Question: i'm having dynamic rows and coloumns.
Columns: it contains company details,
Rows: on particular scale.
Data: it contains charts which are drawn
Explaination:
grid in my application (lets say application's row a_row and col a_col), where a_col is company names(dynamic and user can add more a_col) and a_row heading contains some metrics.
in the a_row and a_col contains charts (application table format grid contains charts in rowXcol format)
now both a_row and a_col are dynamic, user can add and delete charts and the coloumns.
(rows for pdf abb. as p_row adn col as p_col)
for pdfexport: PdfPTable(3) is what m having fixed, i.e each a_col headers will be in pdftable row(only 3 ) after 3, charts of that a_row will be drawn for those a_col headers.
Application:
COL1 COL2 <--- company name
ROW1 chart00 chart01
ROW2 chart10 chart11
ROW3 chart20 chart21
rows are metrics in application
PDF TO DRAW: (please check image - pdf snapshot)

Code done:
its a dynamic as no of charts (row and coloumns), no of rows are the different pages to be drawn.
below code is working fine and accurate(as per old needs).
CREATE PDF:
'''
page2 = new Paragraph();
page2.Add(new Chunk(CriteriaAll, CriteriaFONT));
page2.Alignment = Element.ALIGN_CENTER;
newtable();
int j = 0, temp_tablecount = 0, tablecount = 0;
int checkrcnt = (int)(Math.Ceiling(chartnameLIST.Count / 3.0d)) * 3; //chartnameList is total charts rowXcol)
int col_newpg_temp = 1;
int col_newpg = (int)(Math.Ceiling(col_count / 12.0d)); (col_count is no of col.)
for (int row_tb = 0; row_tb < row_count; row_tb++)
{
col_newpg_temp = 1;
newpagedatafeed(pdfDoc, Metric[row_tb]);
newtable();
tablepg1.AddCell(new Phrase(" ")); tablepg1.AddCell(new Phrase(" ")); tablepg1.AddCell(new Phrase(" "));
for (int i = 0; i < checkrcnt; i++)
{
if (i < col_count)
{
if (i == col_newpg_temp * 12)
{
pdfDoc.Add(tablepg1);
newtable();
newpagedatafeed(pdfDoc, Metric[row_tb]);
col_newpg_temp++;
}
tablepg1.AddCell(new Phrase(Companies[i], companiesH));
}
else
tablepg1.AddCell("");
j++;
if (j > 2)
{
j = 0;
for (int k = 0; k < 3; k++)
{
if (temp_tablecount < col_count)
{
tablepg1.AddCell(ClipImpageProcess(chartnameLIST[tablecount], 8, writer));
tablecount++; temp_tablecount++;
}
else
tablepg1.AddCell("");
}
}
}//coll ends
temp_tablecount = 0;
pdfDoc.Add(tablepg1);
}
private static void newtable() //adds a new page
{
tablepg1 = new PdfPTable(3);
tablepg1.DefaultCell.Border = 0;
tablepg1.WidthPercentage = 95;
}
private static void newpagedatafeed(Document pdfDoc, string p) //somethng as a header
{
pdfDoc.NewPage();
DrawLine(pdfDoc, writer.DirectContent);
pdfDoc.Add(page2);
tablepg1.AddCell(new Phrase(" ")); tablepg1.AddCell(new Phrase(" ")); tablepg1.AddCell(new Phrase(" "));
p = "
" + p;
PdfPTable temptable = new PdfPTable(3);
temptable.DefaultCell.HorizontalAlignment = Element.ALIGN_CENTER;
temptable.DefaultCell.Border = 0;
temptable.AddCell(""); temptable.AddCell(new Phrase(p, MetricH)); temptable.AddCell("");
pdfDoc.Add(temptable);
}
'''
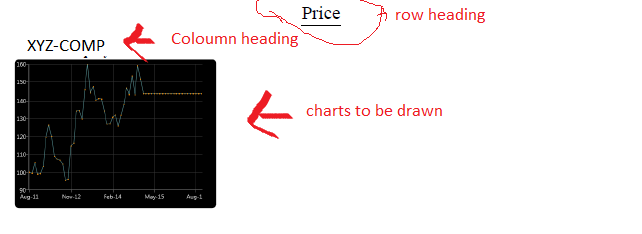
Answer: I'm going to make some assumptions regarding your question. If the assumptions are wrong, you should update your question in order to clarify it.
Please take a look at the <URL>:
'''
PdfPCell cell = new PdfPCell();
for (int i = 1; i <= 5; i++)
cell.addElement(new Paragraph("Line " + i));
'''
I then create two tables. A table with three rows, and a table with ten rows.
This is the short table that should fit a single page:
'''
table = new PdfPTable(1);
table.addCell(cell);
table.addCell(cell);
table.addCell(cell);
'''
This is the long table that doesn't fit a page, and that therefore should be distributed over different pages:
'''
table = new PdfPTable(1);
table.addCell(cell);
table.addCell(cell);
table.addCell(cell);
table.addCell(cell);
table.addCell(cell);
table.addCell(cell);
table.addCell(cell);
table.addCell(cell);
table.addCell(cell);
table.addCell(cell);
'''
If I understand your question correctly, you want the former table NOT to be split, but to be centered vertically. The second table NEEDS to be split, as it doesn't fit on a single page.
This is achieved through using these two methods:
'''
private int status = ColumnText.START_COLUMN;
private float y_position = 0;
public void addTable(Document document, PdfContentByte canvas, PdfPTable table)
throws DocumentException {
Rectangle pagedimension = new Rectangle(36, 36, 559, 806);
drawColumnText(document, canvas, pagedimension, table, true);
Rectangle rect;
if (ColumnText.hasMoreText(status)) {
rect = pagedimension;
}
else {
rect = new Rectangle(36, 36, 559, 806 - ((y_position - 36) / 2));
}
drawColumnText(document, canvas, rect, table, false);
}
public void drawColumnText(Document document, PdfContentByte canvas, Rectangle rect, PdfPTable table, boolean simulate)
throws DocumentException {
ColumnText ct = new ColumnText(canvas);
ct.setSimpleColumn(rect);
ct.addElement(table);
status = ct.go(simulate);
y_position = ct.getYLine();
while (!simulate && ColumnText.hasMoreText(status)) {
document.newPage();
ct.setSimpleColumn(rect);
status = ct.go(simulate);
}
}
'''
In the first method, we add the 'PdfPTable' to an A4 'Document' with margins of half an inch:
'''
Rectangle pagedimension = new Rectangle(36, 36, 559, 806);
'''
We first use the second method in simulation mode. This means that we to add the table, but we don't really add it, we only want to know (1.) if the table fits the page ('status') and if so, (2.) how much space it took ('y_position').
Based on that information, we either add the table for real using the page dimensions (if the table doesn't fit the page), or we add the table using new dimensions that center the table vertically (if the table fits the page).
See the resulting PDF: <URL>
This example shows you how to find out how much space a table takes vertically. If that was not the missing link in your application, then please rephrase the question.